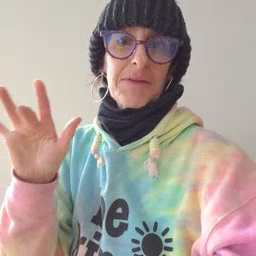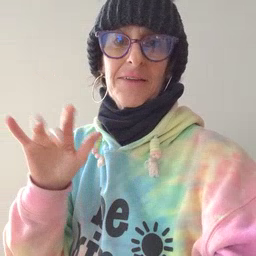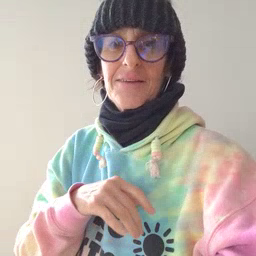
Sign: empty